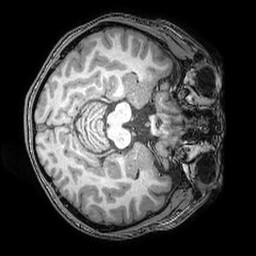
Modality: T1w
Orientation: axial
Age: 19
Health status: ill
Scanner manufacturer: philips
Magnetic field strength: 3 T
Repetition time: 0.007 s
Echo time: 0.0035 s